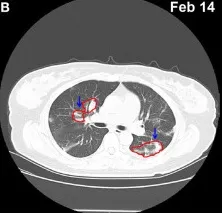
Chest CT imaging of the patient on Feb 10 -Feb 19, 2020. Pulmonary trunk as the reference coordinate.
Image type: radiology (ct)